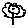
Label: flower